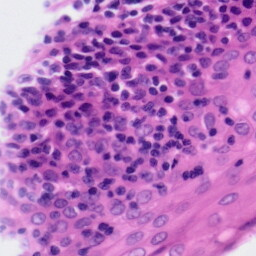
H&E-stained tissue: Tonsil